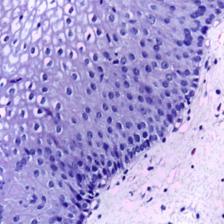
Diagnosis: Normal